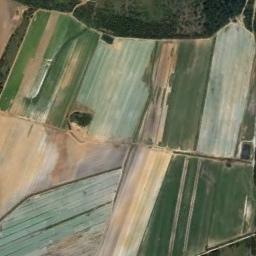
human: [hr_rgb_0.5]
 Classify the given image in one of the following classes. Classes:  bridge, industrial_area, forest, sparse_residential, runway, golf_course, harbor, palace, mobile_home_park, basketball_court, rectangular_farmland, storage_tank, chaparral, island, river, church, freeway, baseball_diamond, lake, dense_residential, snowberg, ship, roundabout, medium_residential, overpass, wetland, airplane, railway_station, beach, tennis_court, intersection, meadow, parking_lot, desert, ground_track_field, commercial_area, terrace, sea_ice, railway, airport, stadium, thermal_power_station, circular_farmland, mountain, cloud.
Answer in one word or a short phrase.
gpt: rectangular_farmland